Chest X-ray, AP view. Patient: 30 years old, sex F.
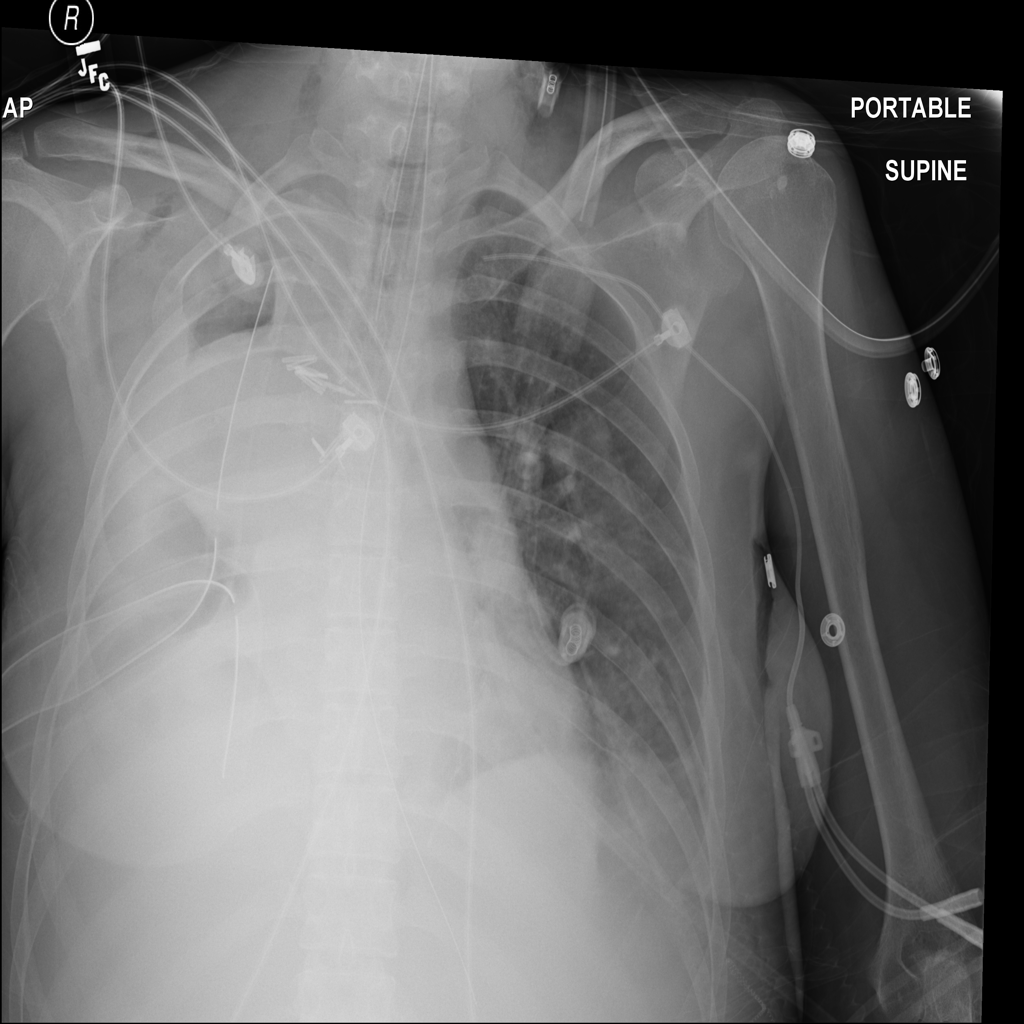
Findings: No Finding